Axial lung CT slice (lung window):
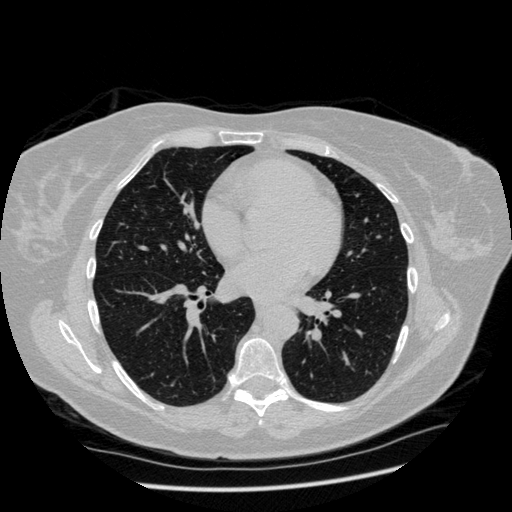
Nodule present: no